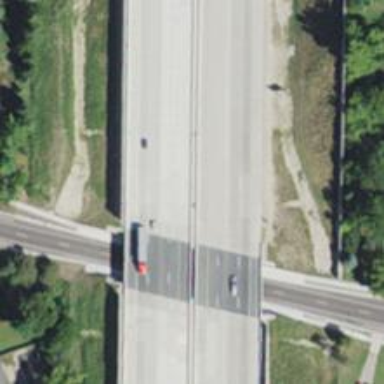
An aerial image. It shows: Bridge over motorway.